Question: I want to dynamically align the dataLabel in center of two bars.
The data which is visible dynamically appears either for green or the blue bar by using :
'''
dataLabels: {
enabled: true,
formatter: function() {
return this.point.avg;
}
}
'''
I dont want to use x and y attributes, as data can appear for any of the bar. Hope below mentioned image gives you a clear picture.

Note: The value of avg_fare does not represent the bar's value.
Can anyone help me to achieve this usecase?
Thanks
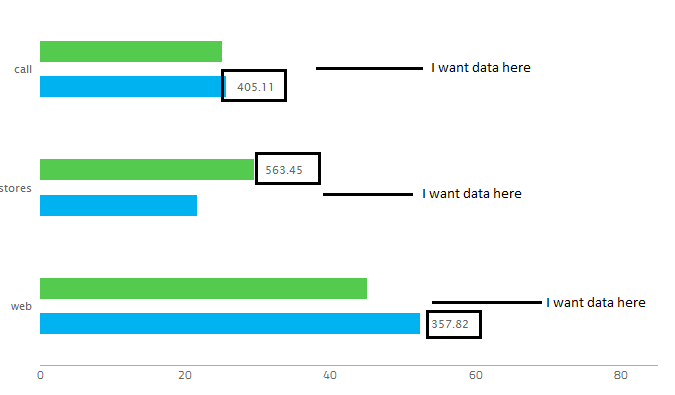
Answer: You can use the <URL> parameter to offset the label into the position you desire.
'''
series: [{
data: series1,
dataLabels: {
enabled: true,
y: -14 // move this down
}
}, {
data: series2,
dataLabels: {
enabled: true,
y: 14 // move this one up
}
}]
'''
Here's a <URL>.